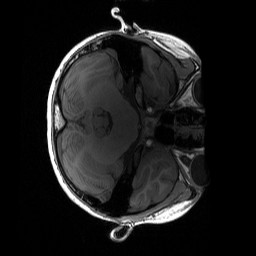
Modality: T1w
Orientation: axial
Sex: male
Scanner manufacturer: siemens
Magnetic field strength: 3 T
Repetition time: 1.9 s
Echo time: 0.00243 s